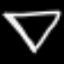
Label: diamond